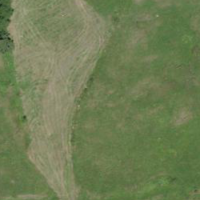
EUNIS habitat code: 26
Species observed at this site:
Hippocrepis comosa